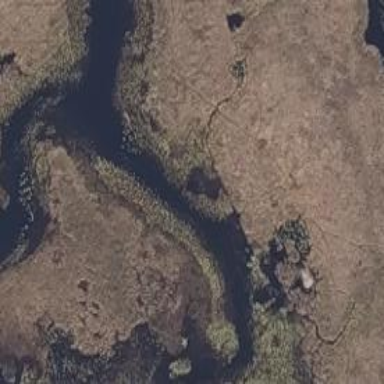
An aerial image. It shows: Marshy wetland area.